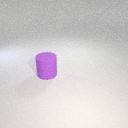
large purple rubber cylinder